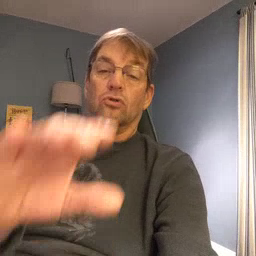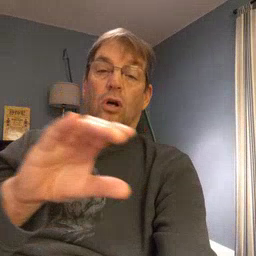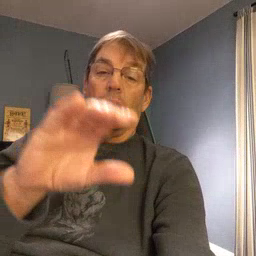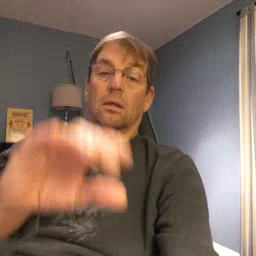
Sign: chocolate